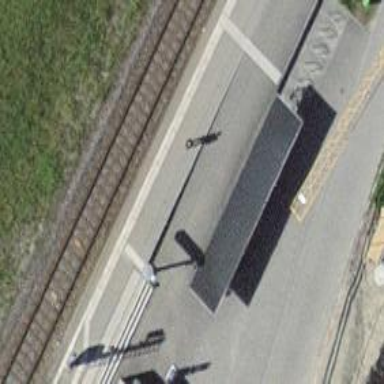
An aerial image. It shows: Bicycle parking area with stands on asphalt surface.